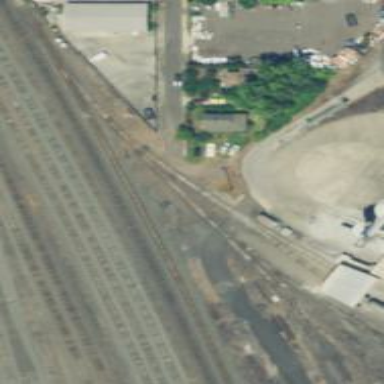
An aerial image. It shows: Railway spur service.